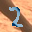
Label: 2